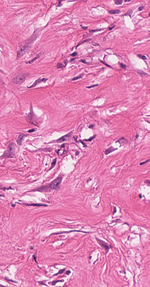
Tumor epithelial tissue: no
Tumor-associated stroma tissue: yes
Normal tissue: no